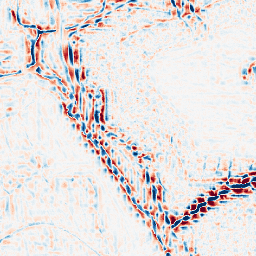
Category: wavelet
Decomposition family: wavelet_reverse_biorthogonal
Decomposition parameters: wavelet: rbio2.4
level: 3
Upsampling method: quintic
Upsampling parameters: scale: 4
Upsampling scale: 4